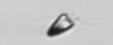
Label: Pyramimonas